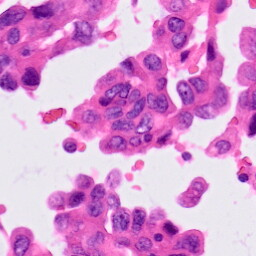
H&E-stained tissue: Lung